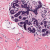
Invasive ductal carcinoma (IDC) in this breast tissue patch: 0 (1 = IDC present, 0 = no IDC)